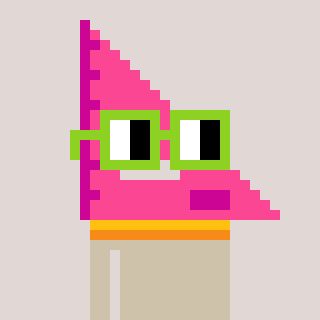
a pixel art character with square light green glasses, a squadron ruler-shaped head and a bege-colored body on a warm background